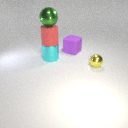
small yellow metal sphere in front of large cyan metal cylinder